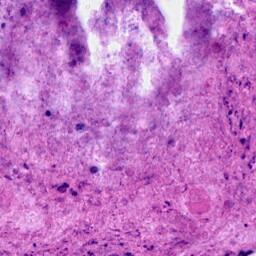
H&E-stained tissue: Breast